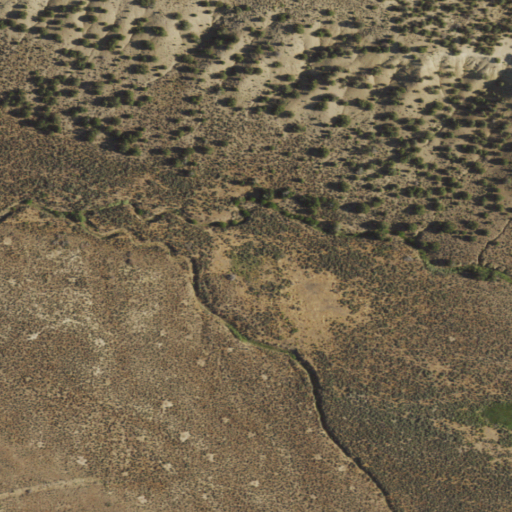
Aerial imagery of valley in Nevada named Alex Canyon containing shrub and evergreen forest